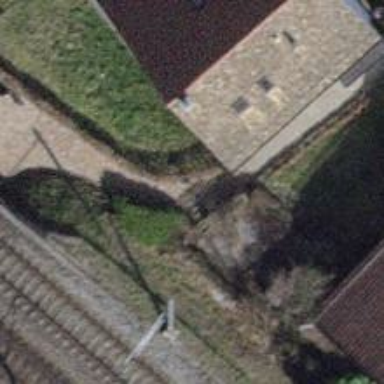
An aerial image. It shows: Footway with surface made of sett.